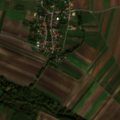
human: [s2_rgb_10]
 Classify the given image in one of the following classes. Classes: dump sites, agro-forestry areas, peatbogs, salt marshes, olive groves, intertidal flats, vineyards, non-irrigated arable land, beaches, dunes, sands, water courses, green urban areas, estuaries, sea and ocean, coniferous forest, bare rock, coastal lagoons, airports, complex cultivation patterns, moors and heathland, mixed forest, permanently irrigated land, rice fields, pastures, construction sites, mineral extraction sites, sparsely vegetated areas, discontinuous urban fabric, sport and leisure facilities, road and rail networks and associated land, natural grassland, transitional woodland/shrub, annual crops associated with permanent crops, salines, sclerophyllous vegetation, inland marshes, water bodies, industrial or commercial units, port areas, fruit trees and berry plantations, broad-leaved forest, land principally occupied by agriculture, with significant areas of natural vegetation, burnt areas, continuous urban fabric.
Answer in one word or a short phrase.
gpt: discontinuous urban fabric, non-irrigated arable land, broad-leaved forest